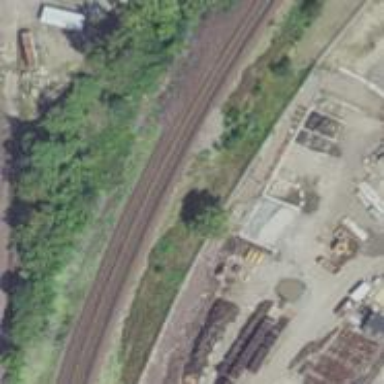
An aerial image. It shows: Railway line running on embankment.